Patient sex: M
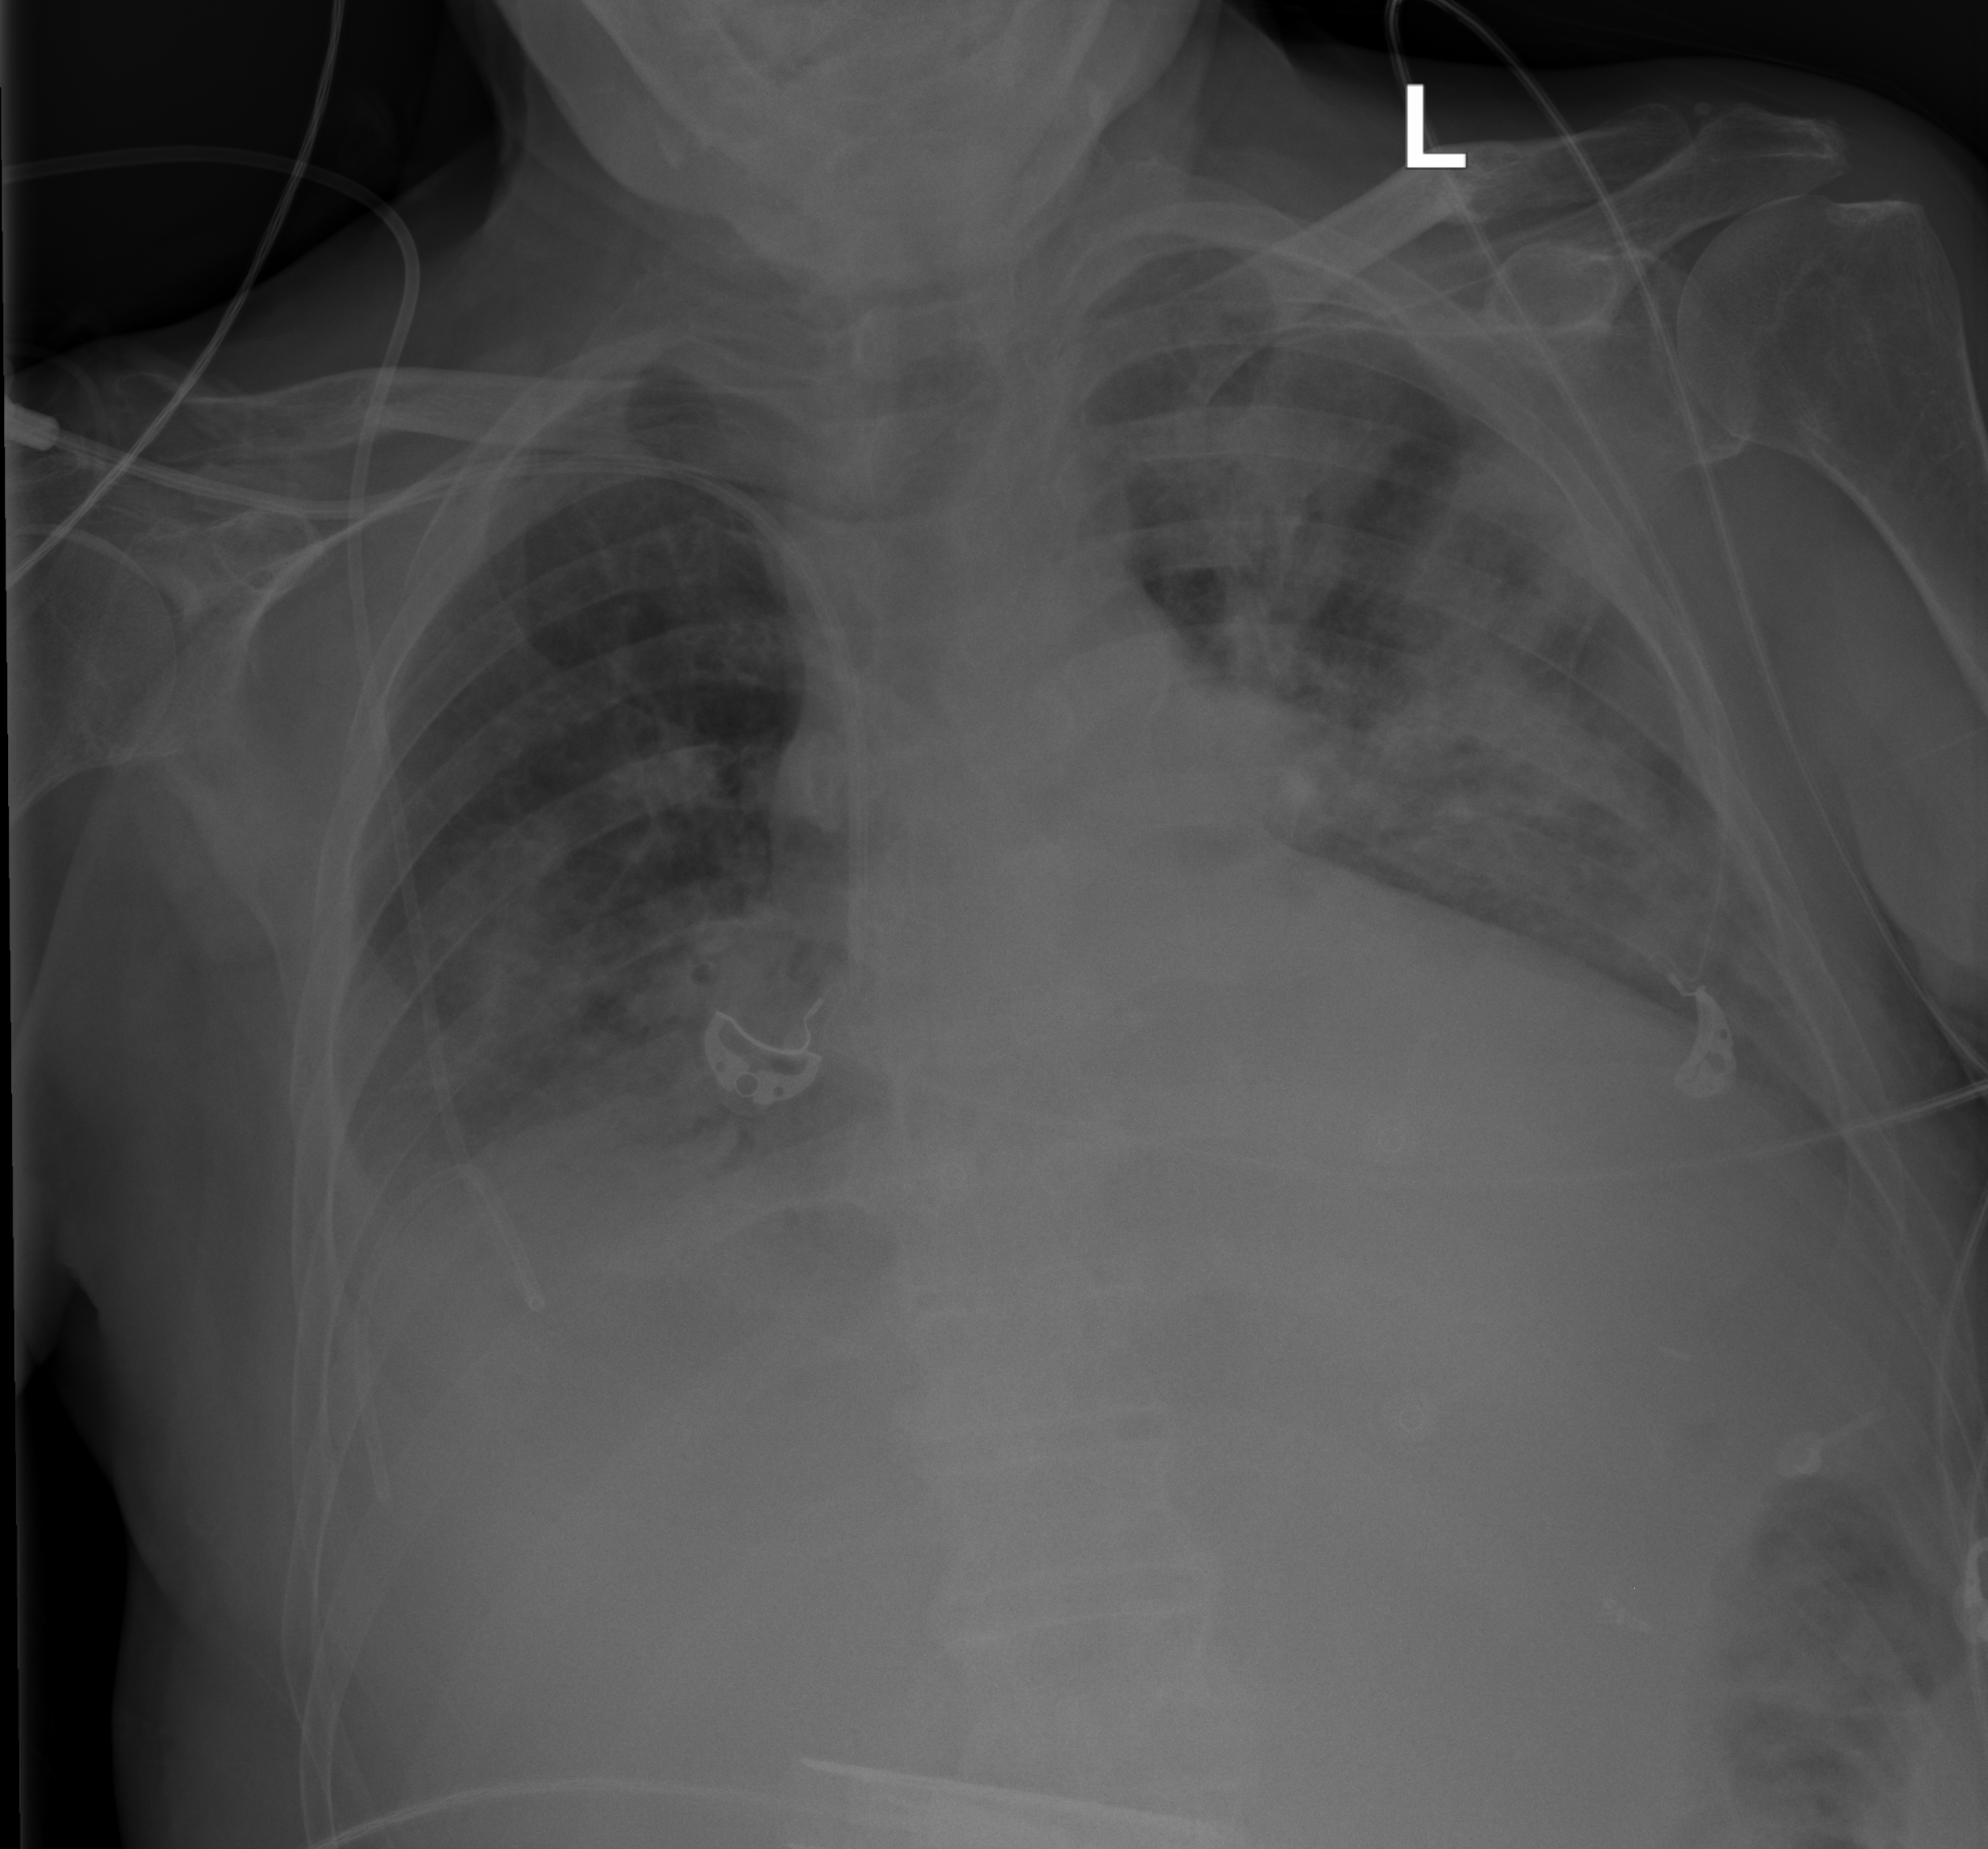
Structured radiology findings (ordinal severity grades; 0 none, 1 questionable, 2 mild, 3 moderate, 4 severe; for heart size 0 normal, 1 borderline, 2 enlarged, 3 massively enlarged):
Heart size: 2
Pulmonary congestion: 2
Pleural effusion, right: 2
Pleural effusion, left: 2
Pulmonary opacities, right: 2
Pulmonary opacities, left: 3
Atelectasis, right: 2
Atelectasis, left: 3